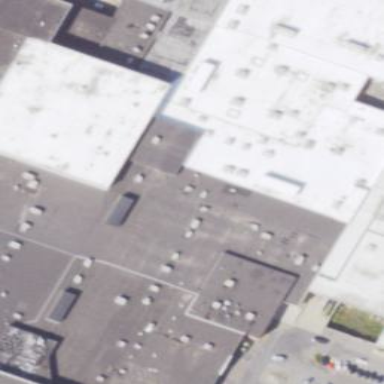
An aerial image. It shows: Mall building.